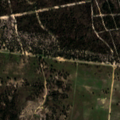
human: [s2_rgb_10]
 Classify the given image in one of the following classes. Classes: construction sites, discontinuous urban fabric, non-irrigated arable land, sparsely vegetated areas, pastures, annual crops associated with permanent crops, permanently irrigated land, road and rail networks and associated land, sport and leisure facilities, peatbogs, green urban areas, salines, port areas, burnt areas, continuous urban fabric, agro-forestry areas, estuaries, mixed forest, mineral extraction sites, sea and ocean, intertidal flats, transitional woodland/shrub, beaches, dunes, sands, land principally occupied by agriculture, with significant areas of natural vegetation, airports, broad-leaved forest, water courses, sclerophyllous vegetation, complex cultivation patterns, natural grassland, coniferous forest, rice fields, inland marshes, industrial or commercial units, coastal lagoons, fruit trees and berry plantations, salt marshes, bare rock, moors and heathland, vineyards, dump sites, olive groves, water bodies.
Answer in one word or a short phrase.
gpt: pastures, broad-leaved forest, coniferous forest, transitional woodland/shrub